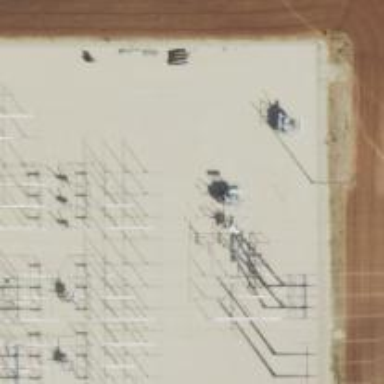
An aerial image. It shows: Switch used for power control.